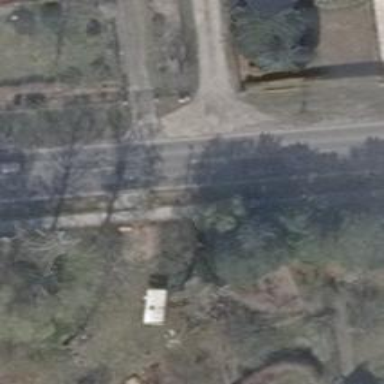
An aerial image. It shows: Driveway leading to service road.